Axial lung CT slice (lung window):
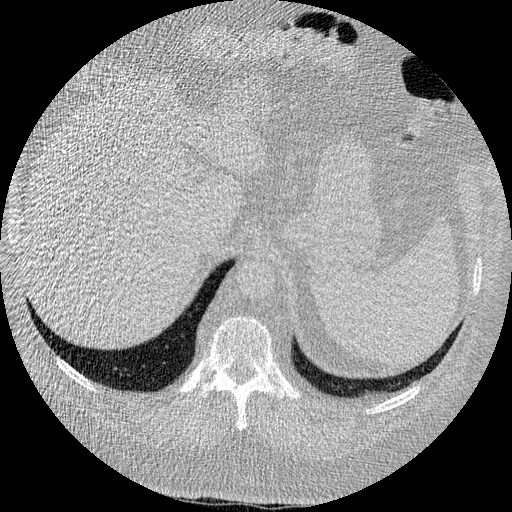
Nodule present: no